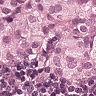
Metastatic tissue present: yes